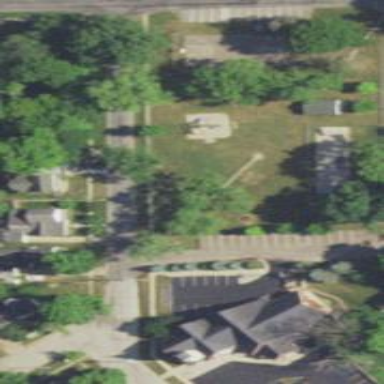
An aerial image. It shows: Playground with roundabout.